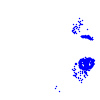
Particle: electron